Field crop: maize
Growth stage: 2
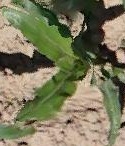
Species: maize